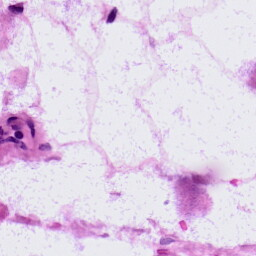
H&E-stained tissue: LymphNode